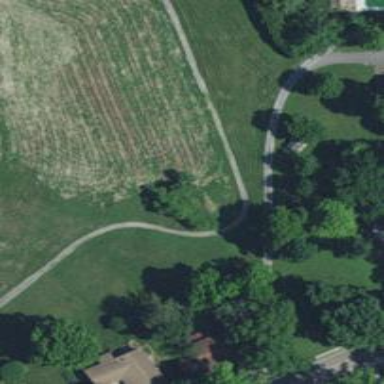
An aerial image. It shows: Service road used as golf cart path.